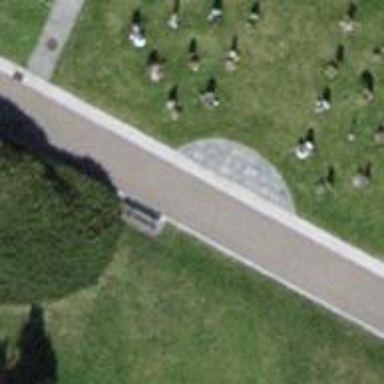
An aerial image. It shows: Brown bench.